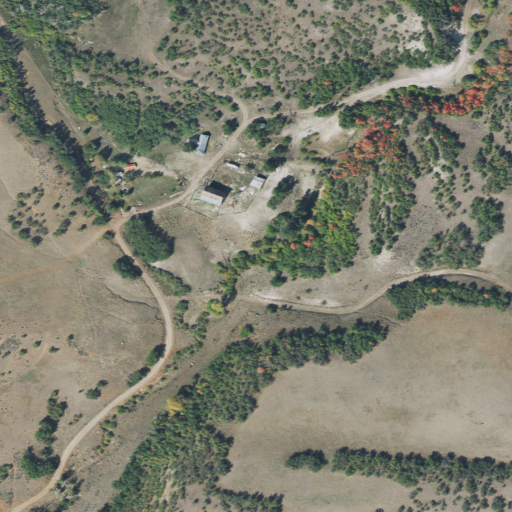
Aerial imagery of valley in Utah named Burnt Hollow containing shrub, deciduous forest, open development, and grassland